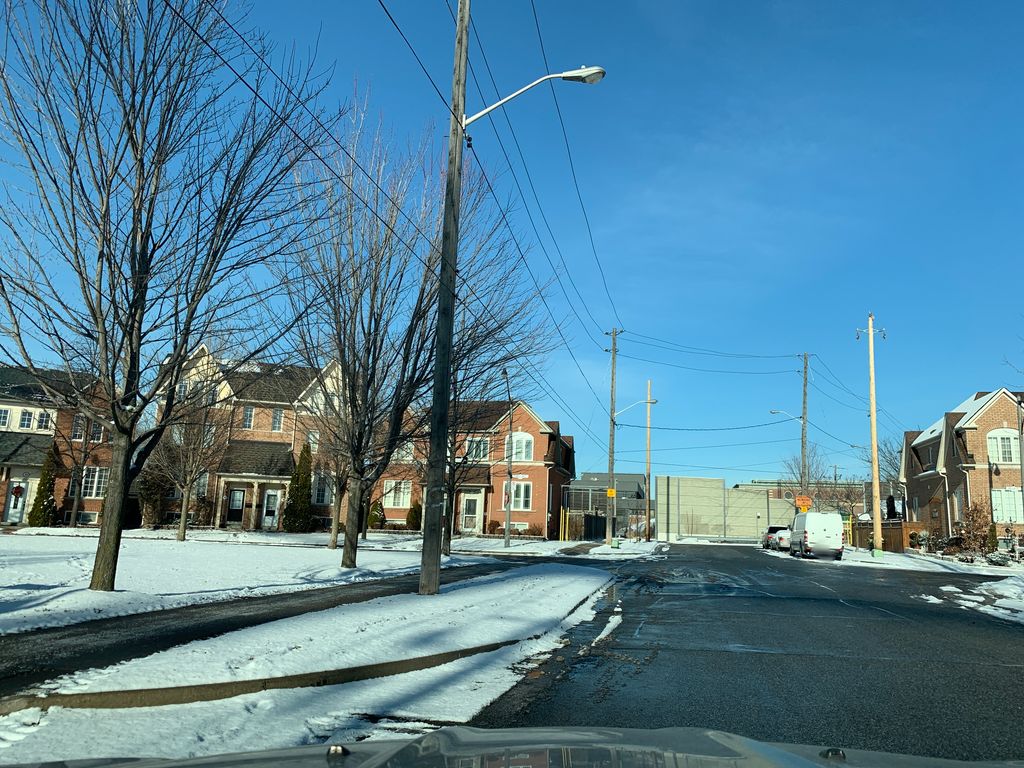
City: toronto